Question: Need your help to do a card like shown below.

I am blind for that right top corner image. Thanks in advance.
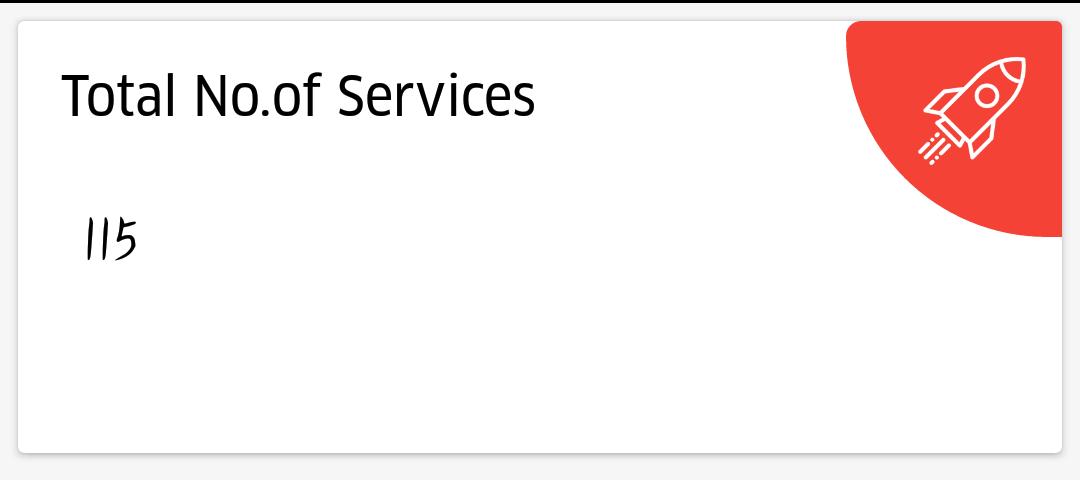
Answer: You can use an 'Row' with 'Expanded' widgets to fit the layout in your container. The 'flex' parameter is the percentual value to expand, so in your case you want to have x% of space to create your image widget and the rest if for the text.
By using the flex parameter, you're making sure your layout will adapt in case the container grow.
> Remember 'Row' are containers that constraint your code horizontally. You also have 'Column' for vertical and 'Stack' to stack widgets.
'''
Row(
children: <Widget>[
Expanded(
flex: 75
child: YourTextWidget(),
),
Expanded(
flex: 25,
child: YourImageWidget(),
),
],
)
'''
Hope I've helped!